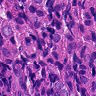
Metastatic tissue present: yes